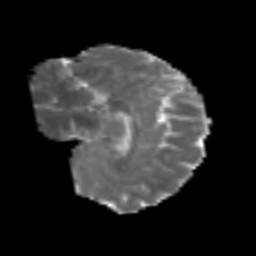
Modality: MD
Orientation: sagittal
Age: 42
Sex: male
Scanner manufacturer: siemens
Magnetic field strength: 3 T
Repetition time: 5.6 s
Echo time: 0.082 s